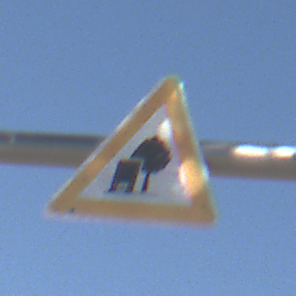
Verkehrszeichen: UnzureichendesLichtraumprofil
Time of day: Midday
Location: Outdoor (RoadRail)
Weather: Clear
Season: Summer
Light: Natural